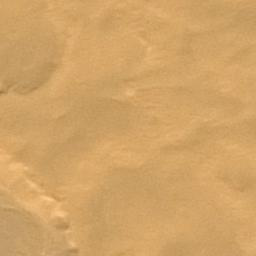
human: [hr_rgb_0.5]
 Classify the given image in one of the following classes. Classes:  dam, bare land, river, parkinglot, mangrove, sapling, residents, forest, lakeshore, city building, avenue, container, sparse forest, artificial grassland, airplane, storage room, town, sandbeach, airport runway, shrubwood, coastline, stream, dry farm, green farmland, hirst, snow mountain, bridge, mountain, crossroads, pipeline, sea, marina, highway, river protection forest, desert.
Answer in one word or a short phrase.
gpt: desert